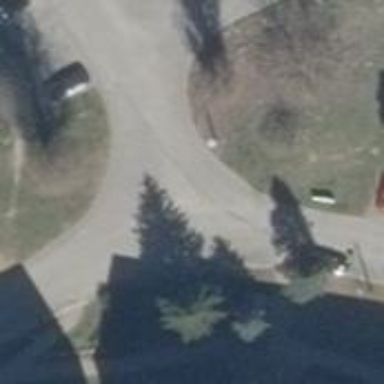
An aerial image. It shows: Asphalt road in residential area.